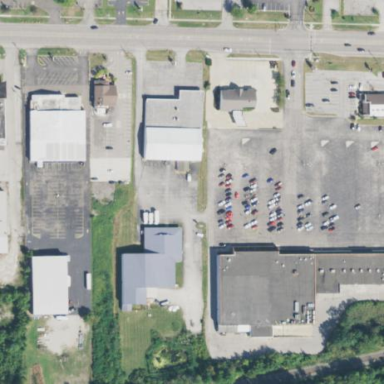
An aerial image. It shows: Retail area.